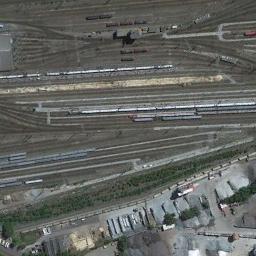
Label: railway